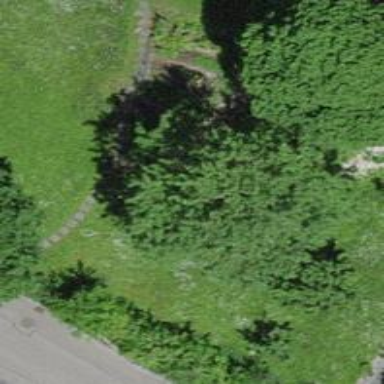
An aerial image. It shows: Garden with deciduous broadleaved trees.